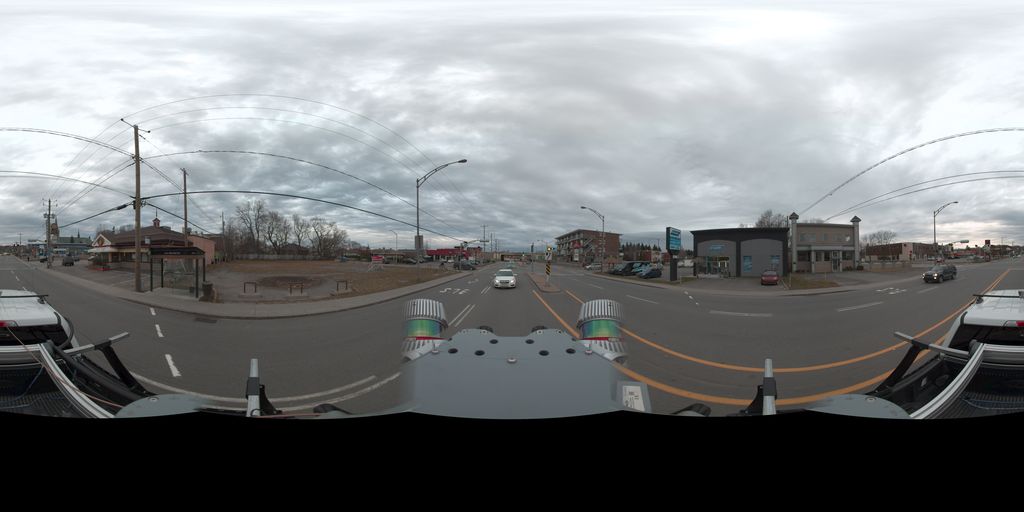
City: quebec_city